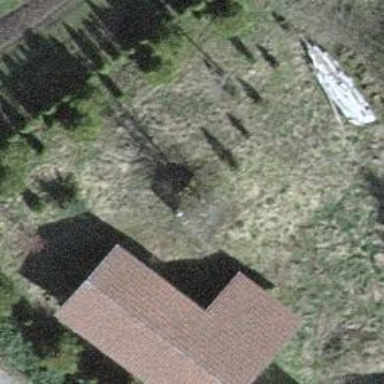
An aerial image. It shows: Evergreen needle-leaved tree in agricultural setting.